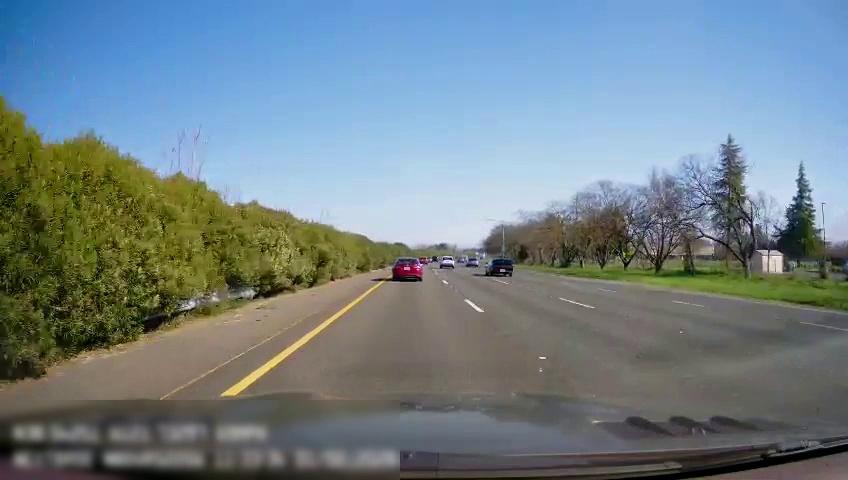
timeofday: Day
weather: Sunny
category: Drivable Space
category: Vehicles | Car
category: Vehicles | Car
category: Vehicles | Car
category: Lanes | Current Lane
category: Lanes | Current Lane
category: Lanes | Alternate Lane
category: Lanes | Alternate Lane
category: Lanes | Alternate Lane